Current action and preconditions to check: trajectory_clear

Your task: For each precondition in the list above, predict whether it will hold at this action.

Consider the current scene as observed from the mobile robot's camera, and analyze the predicted future states of all dynamic agents (e.g., people, animals, vehicles, or any moving entities) within the NEXT SECOND.

IMPORTANT: Only answer "very likely" if you are absolutely certain—based on strong, clear evidence—that a dynamic agent will violate the precondition in the predicted future state. Do NOT answer "very likely" for unlikely, ambiguous, or low-probability risks.

Ask yourself for each precondition: Is there a high probability, with clear and convincing evidence, that the predicted future states of any dynamic agent will interfere with the predicted future state of the currently executing action within the NEXT SECOND, causing that precondition to fail?

Assess the risk level based on these predictions. Use "likely" or "very likely" if motions create a clear risk of interference.

Use "neutral" or "improbable" if agents are nearby but their predicted paths are clearly diverging or non-conflicting.

Failure Risk Categories: "very improbable", "improbable", "neutral", "likely", "very likely"

Answer Format: Output ONLY the probability_of_failure value from these categories: "very improbable", "improbable", "neutral", "likely", "very likely"

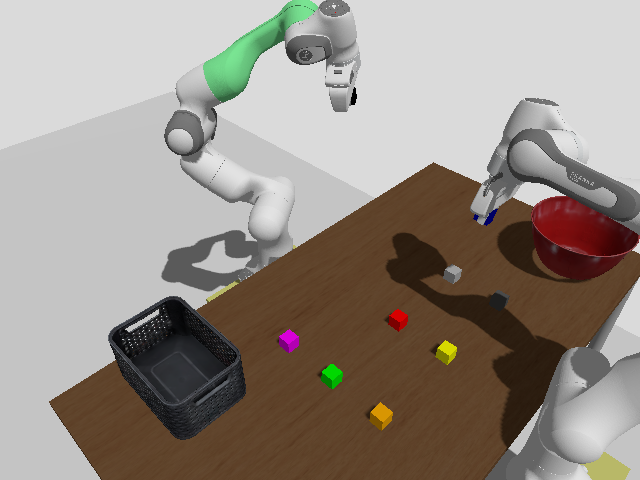

Answer: very improbable